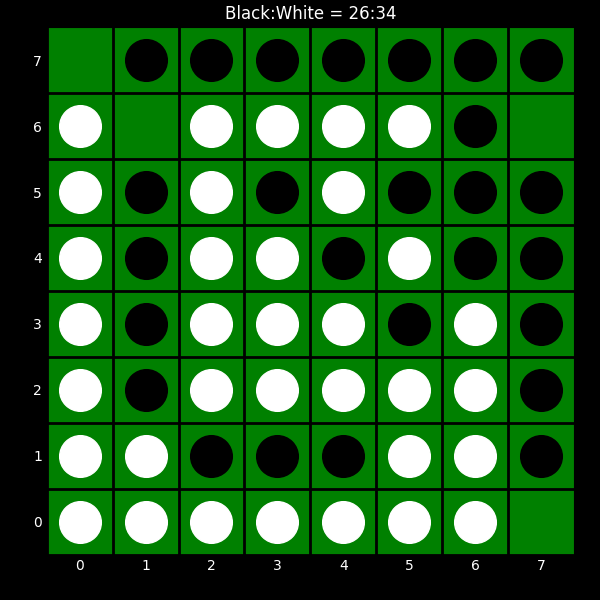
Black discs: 26
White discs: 34